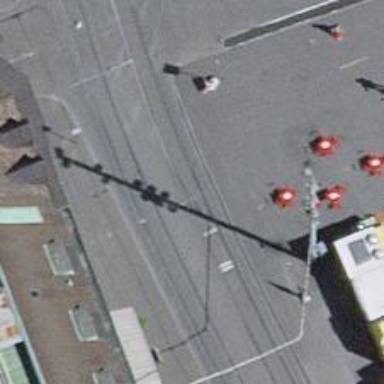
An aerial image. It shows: Tram stop with public transport stop position for trams.